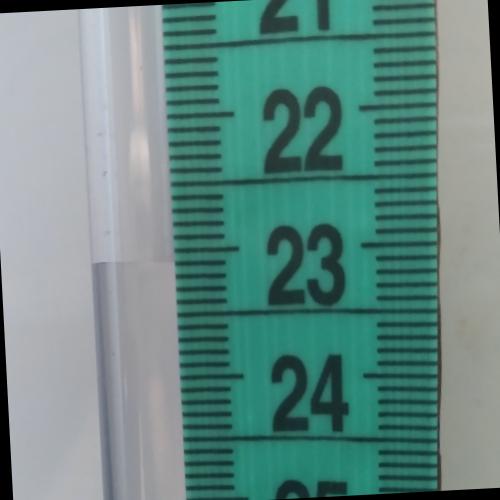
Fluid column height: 23.1 cm